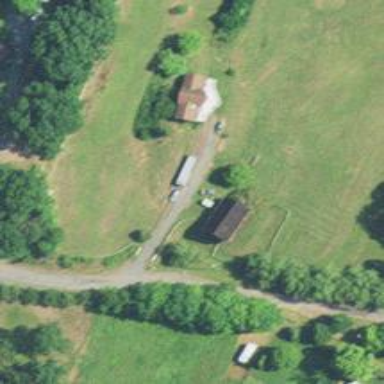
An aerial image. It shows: Driveway.